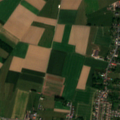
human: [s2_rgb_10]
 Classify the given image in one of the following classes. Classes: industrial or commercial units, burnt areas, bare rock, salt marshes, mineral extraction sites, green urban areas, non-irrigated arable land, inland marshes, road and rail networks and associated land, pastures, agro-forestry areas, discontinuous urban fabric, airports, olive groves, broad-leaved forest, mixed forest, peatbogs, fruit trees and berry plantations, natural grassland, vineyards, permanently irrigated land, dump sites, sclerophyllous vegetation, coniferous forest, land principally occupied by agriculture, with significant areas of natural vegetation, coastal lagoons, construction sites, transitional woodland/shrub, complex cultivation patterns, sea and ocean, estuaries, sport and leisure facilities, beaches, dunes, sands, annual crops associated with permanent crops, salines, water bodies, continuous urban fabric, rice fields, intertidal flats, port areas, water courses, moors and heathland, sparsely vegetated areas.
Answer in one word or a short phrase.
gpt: discontinuous urban fabric, non-irrigated arable land, pastures, complex cultivation patterns